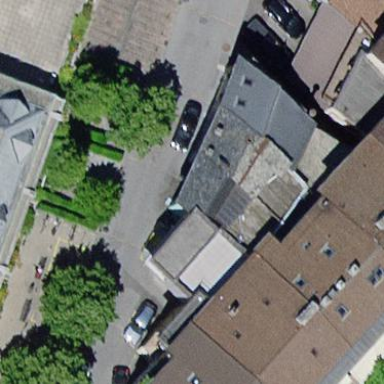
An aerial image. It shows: Gabled roof across building with apartments.